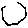
Label: hexagon